Question: I have two divs in my body which both have the following css:
'''
#one {
float: left;
position: relative;
background-color:#F00;
height: 500px;
width: 100%;
left: 0px;
}
#two {
float: left;
position: relative;
background-color:#FF0;
height: 500px;
width: 100%;
right: 0px;
}
'''
and I would like to animate at any one time one of them to the left or right. While animate the other div should shrink to the width of the other div was animated bigger. My attempt was to do it with 'margin' but it does not really work because when animating the divs breaks out!
'''
$(document).ready(function () {
var $sach = $('#one');
var $archi = $('#two');
function showSach() {
$sach.animate({
marginRight: '500px'
});
}
function showArchi() {
$archi.animate({
marginLeft: '500px'
});
}
$('#archi_btn').bind('click', showArchi);
$('#sach_btn').bind('click', showSach);
});
'''
I've made a picture for better explaining:

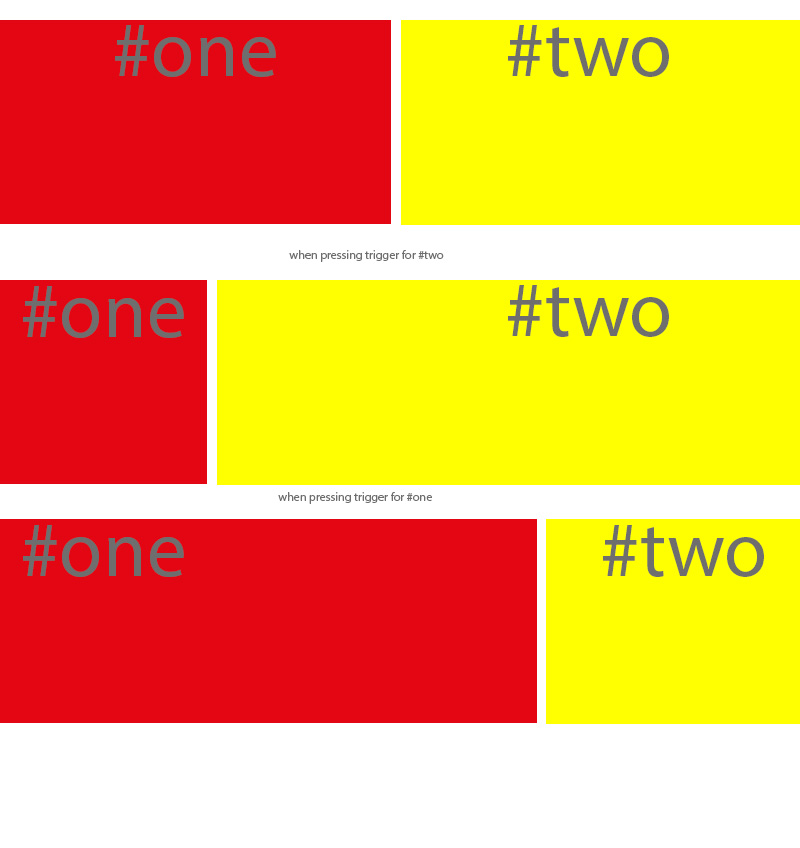
Answer: Adjust the width of the divs instead. Here's a fiddle to get you started:
<URL>
'''
function showSach() {
$sach.animate({
width: '74%'
});
$archi.animate({
width: '24%'
});
}
function showArchi() {
$sach.animate({
width: '24%'
});
$archi.animate({
width: '74%'
});
}
'''